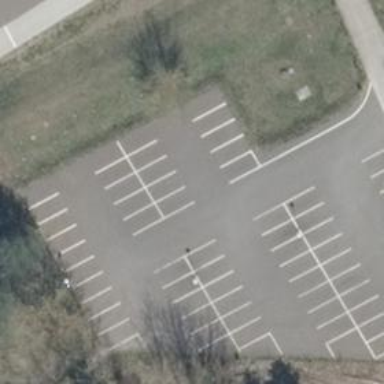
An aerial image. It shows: Road serving as parking aisle.